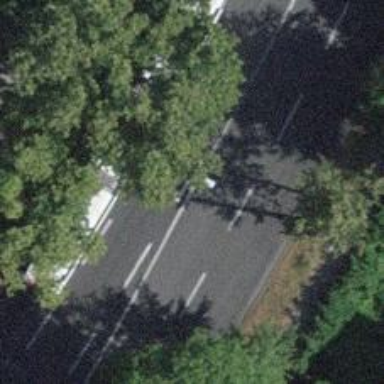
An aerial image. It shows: Primary highway with asphalt surface. There are trolley wires present. Both sidewalks have asphalt surface.